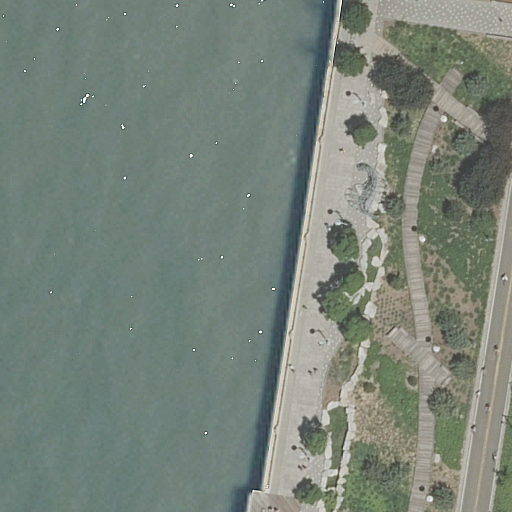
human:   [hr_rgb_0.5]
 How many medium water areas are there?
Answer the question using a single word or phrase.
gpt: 0

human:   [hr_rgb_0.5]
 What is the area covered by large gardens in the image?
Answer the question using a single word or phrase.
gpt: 2642m2

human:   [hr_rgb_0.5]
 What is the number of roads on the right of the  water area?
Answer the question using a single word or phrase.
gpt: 6

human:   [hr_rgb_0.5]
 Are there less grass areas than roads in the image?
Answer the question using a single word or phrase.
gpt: yes

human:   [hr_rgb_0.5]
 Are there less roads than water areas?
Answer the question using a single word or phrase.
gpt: no

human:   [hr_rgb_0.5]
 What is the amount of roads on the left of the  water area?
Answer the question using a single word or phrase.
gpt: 0

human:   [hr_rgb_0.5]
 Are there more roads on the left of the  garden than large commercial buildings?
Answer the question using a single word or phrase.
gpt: yes

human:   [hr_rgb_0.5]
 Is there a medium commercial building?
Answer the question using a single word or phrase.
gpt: no

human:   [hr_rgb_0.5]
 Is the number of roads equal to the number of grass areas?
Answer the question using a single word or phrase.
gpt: no

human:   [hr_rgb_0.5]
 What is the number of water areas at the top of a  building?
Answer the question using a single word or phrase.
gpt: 0

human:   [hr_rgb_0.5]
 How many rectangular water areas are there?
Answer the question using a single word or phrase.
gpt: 1

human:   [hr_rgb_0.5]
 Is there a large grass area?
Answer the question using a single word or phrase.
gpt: no

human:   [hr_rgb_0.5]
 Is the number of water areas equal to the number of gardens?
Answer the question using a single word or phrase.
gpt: yes

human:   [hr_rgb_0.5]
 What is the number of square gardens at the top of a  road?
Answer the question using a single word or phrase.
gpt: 0

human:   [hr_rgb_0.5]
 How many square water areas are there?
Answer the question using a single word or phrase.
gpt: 0

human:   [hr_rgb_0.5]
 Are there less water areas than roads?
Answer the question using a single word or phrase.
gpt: yes

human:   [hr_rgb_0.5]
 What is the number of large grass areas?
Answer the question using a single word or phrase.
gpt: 0

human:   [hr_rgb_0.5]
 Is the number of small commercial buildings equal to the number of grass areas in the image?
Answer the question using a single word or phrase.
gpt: no

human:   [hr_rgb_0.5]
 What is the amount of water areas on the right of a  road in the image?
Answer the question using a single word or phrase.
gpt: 0

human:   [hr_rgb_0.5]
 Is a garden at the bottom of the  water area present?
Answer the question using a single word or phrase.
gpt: no

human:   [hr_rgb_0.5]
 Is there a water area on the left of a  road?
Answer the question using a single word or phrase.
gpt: yes

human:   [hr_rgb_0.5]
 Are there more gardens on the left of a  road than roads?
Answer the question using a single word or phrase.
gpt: no

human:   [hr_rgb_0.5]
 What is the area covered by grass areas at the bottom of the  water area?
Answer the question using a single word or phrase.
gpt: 51m2

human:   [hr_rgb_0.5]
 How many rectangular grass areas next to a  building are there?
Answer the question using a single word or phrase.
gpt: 0

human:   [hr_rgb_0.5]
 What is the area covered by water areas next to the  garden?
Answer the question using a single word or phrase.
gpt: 6226m2

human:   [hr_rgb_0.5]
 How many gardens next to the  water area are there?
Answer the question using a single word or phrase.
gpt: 1

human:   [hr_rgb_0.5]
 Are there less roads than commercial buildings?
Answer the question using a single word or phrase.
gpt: no

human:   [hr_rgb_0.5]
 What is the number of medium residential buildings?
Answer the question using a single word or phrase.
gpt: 0

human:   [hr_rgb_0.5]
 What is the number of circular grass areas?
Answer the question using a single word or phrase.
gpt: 0

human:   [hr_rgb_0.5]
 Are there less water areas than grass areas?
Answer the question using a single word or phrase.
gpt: no

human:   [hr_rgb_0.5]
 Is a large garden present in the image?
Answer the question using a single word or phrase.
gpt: yes

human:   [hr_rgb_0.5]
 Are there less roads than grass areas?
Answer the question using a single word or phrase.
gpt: no

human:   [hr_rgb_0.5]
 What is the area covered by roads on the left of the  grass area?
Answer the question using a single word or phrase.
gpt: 0m2

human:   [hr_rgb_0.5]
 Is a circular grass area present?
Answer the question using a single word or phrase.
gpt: no

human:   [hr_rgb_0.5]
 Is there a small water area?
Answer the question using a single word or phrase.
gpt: no

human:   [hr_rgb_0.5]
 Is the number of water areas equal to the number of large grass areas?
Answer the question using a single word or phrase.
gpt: no